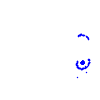
Particle: proton